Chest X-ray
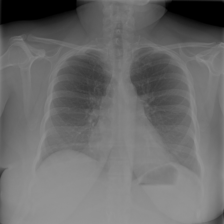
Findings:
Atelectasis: negative
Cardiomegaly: negative
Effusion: negative
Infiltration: negative
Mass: negative
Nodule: negative
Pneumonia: negative
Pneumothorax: negative
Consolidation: negative
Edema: negative
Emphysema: negative
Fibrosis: negative
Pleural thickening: negative
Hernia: negative